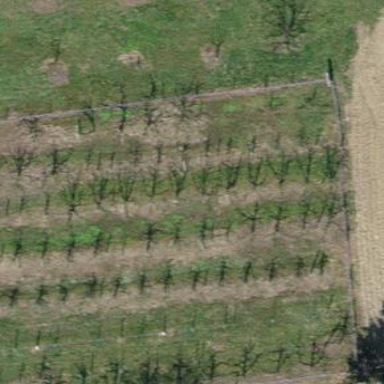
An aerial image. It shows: Orchard.